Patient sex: M
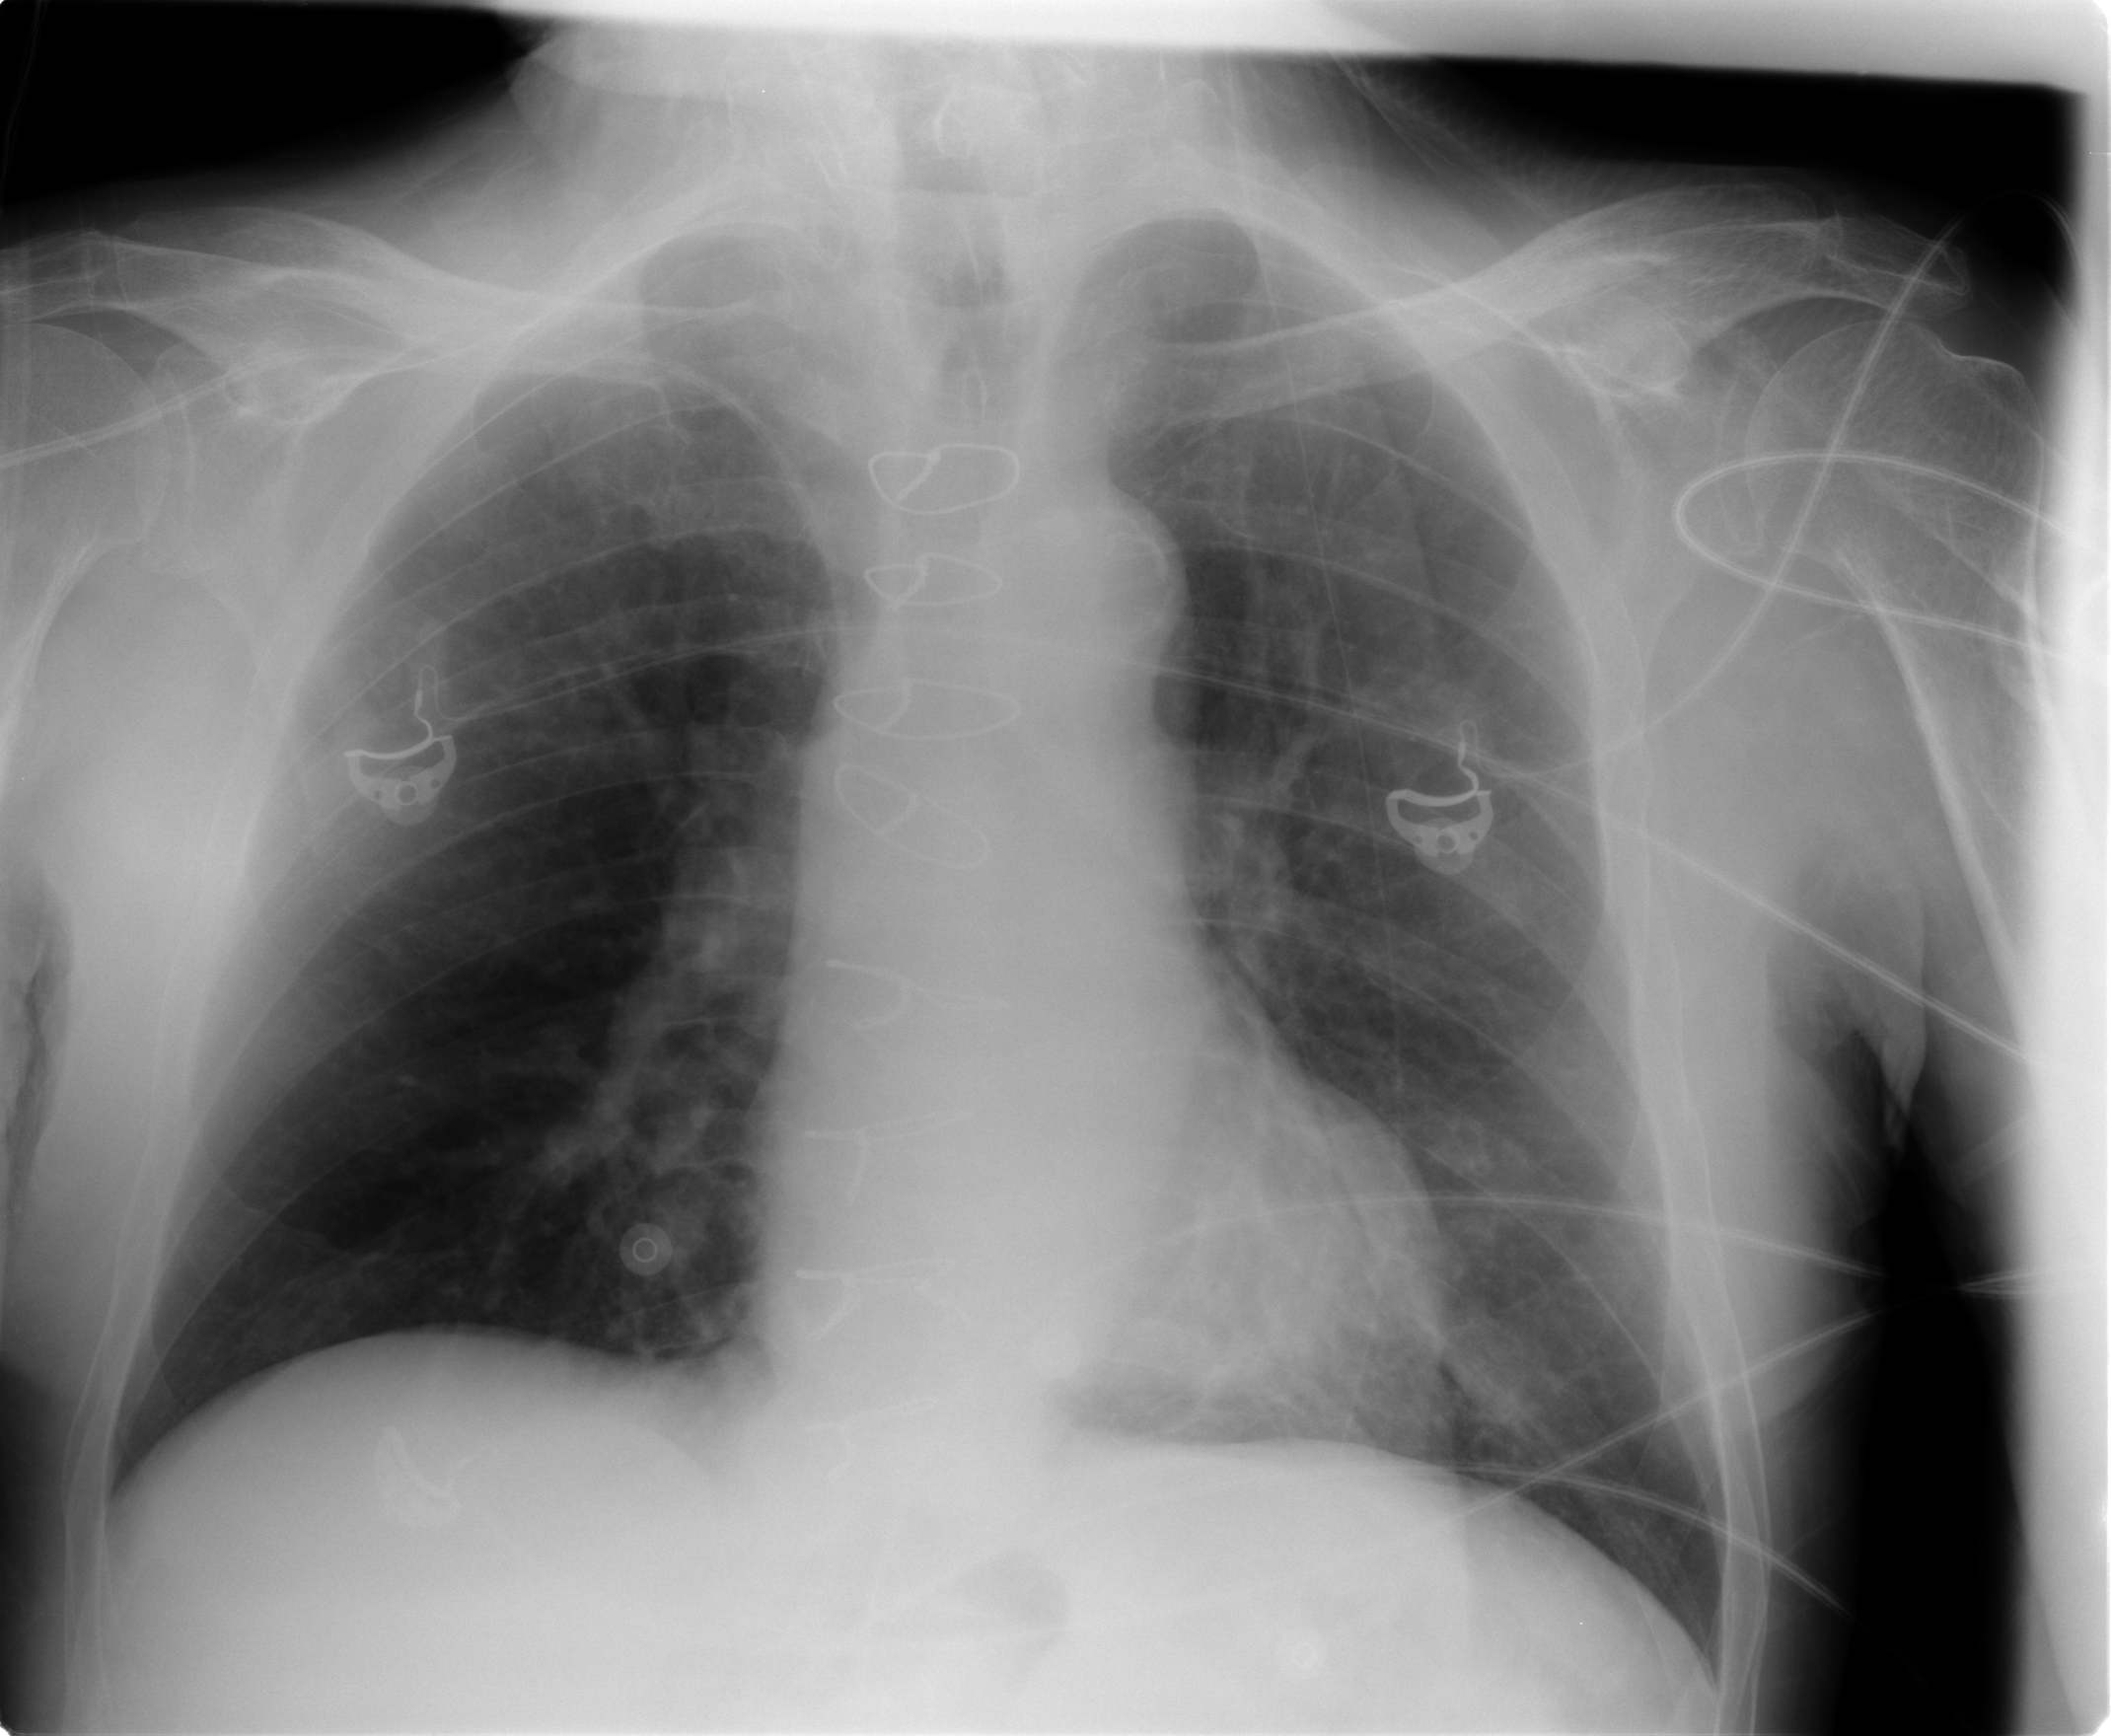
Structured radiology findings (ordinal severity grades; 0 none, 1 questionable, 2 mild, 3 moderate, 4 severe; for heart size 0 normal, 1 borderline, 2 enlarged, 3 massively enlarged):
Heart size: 0
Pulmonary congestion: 1
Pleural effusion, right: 0
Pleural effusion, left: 0
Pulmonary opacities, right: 0
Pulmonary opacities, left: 0
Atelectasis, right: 1
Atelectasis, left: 1